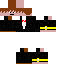
A male human skin with dark skin, wearing brown long hair dressed in a black suit and black pants, featuring a closed mouth.